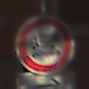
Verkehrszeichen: TatsaechlicheLaenge
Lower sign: RichtungsangabeDurchPfeile5
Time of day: Midday
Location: Outdoor (Urban)
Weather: Clear
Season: NotSpecified
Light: Natural